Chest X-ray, AP view. Patient: 22 years old, sex M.
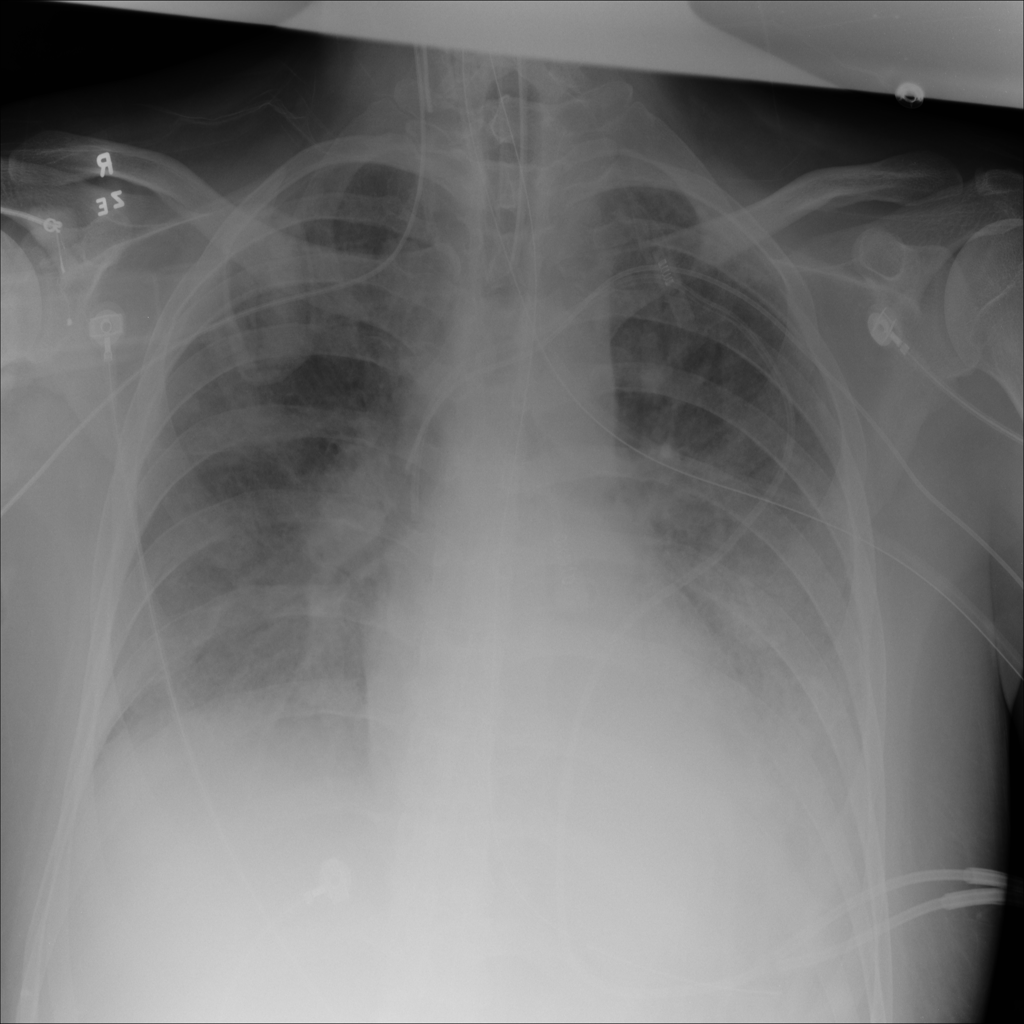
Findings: Consolidation, Infiltration